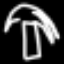
Label: palm tree